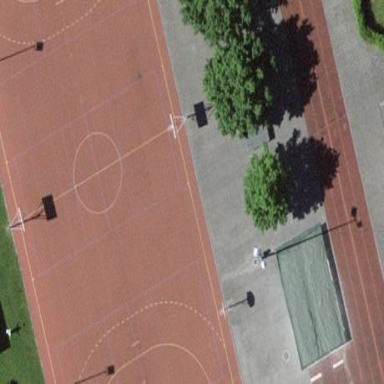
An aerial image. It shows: Handball pitch for leisure sports on the land.